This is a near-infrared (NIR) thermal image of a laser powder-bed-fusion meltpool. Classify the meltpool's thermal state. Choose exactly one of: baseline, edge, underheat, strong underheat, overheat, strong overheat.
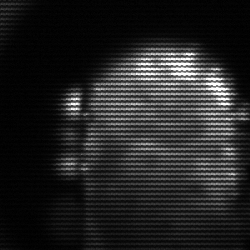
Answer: baseline